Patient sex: M
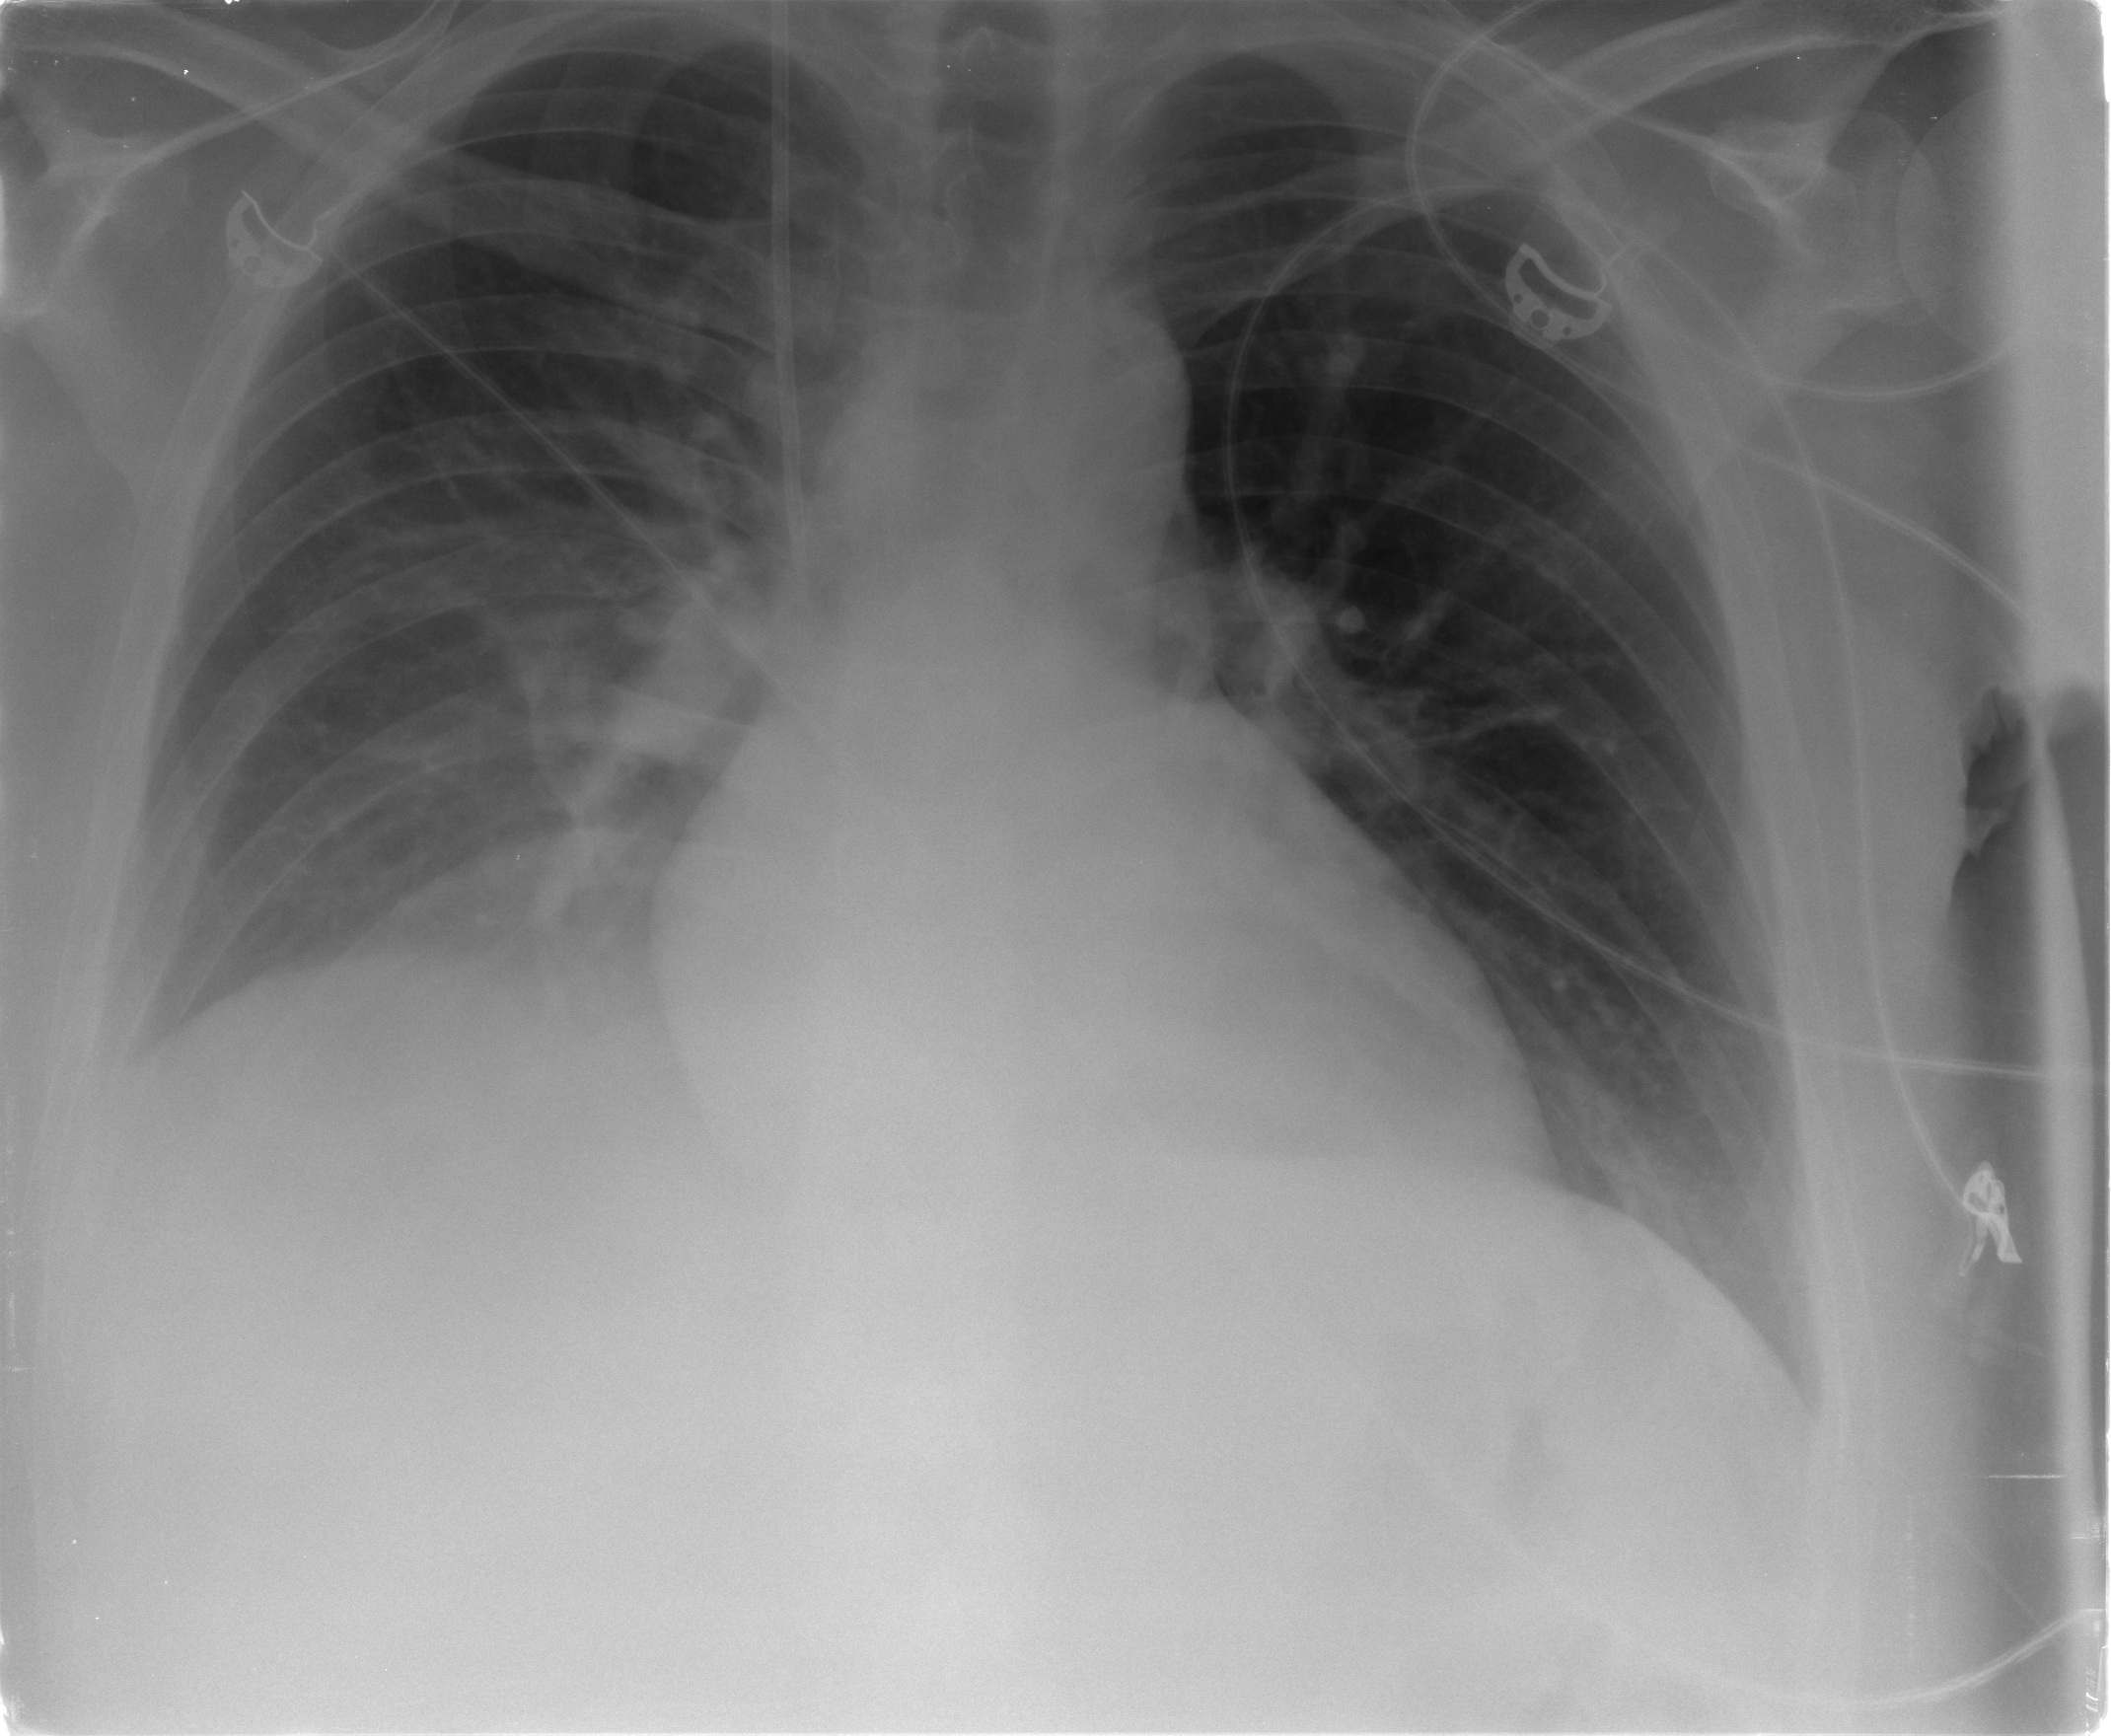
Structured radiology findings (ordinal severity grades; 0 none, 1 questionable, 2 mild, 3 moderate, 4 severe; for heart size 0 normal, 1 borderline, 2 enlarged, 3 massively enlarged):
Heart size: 0
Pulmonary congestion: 0
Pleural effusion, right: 2
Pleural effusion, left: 0
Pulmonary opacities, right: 0
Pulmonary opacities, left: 0
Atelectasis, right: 2
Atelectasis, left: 2